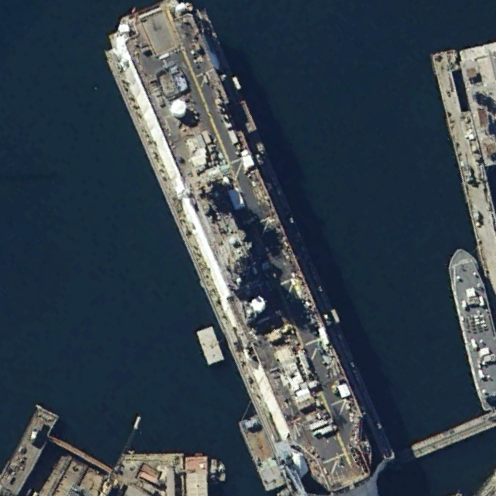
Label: assault